Field crop: maize
Growth stage: 2
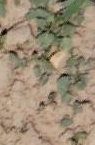
Species: convolvulus